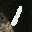
Label: 1